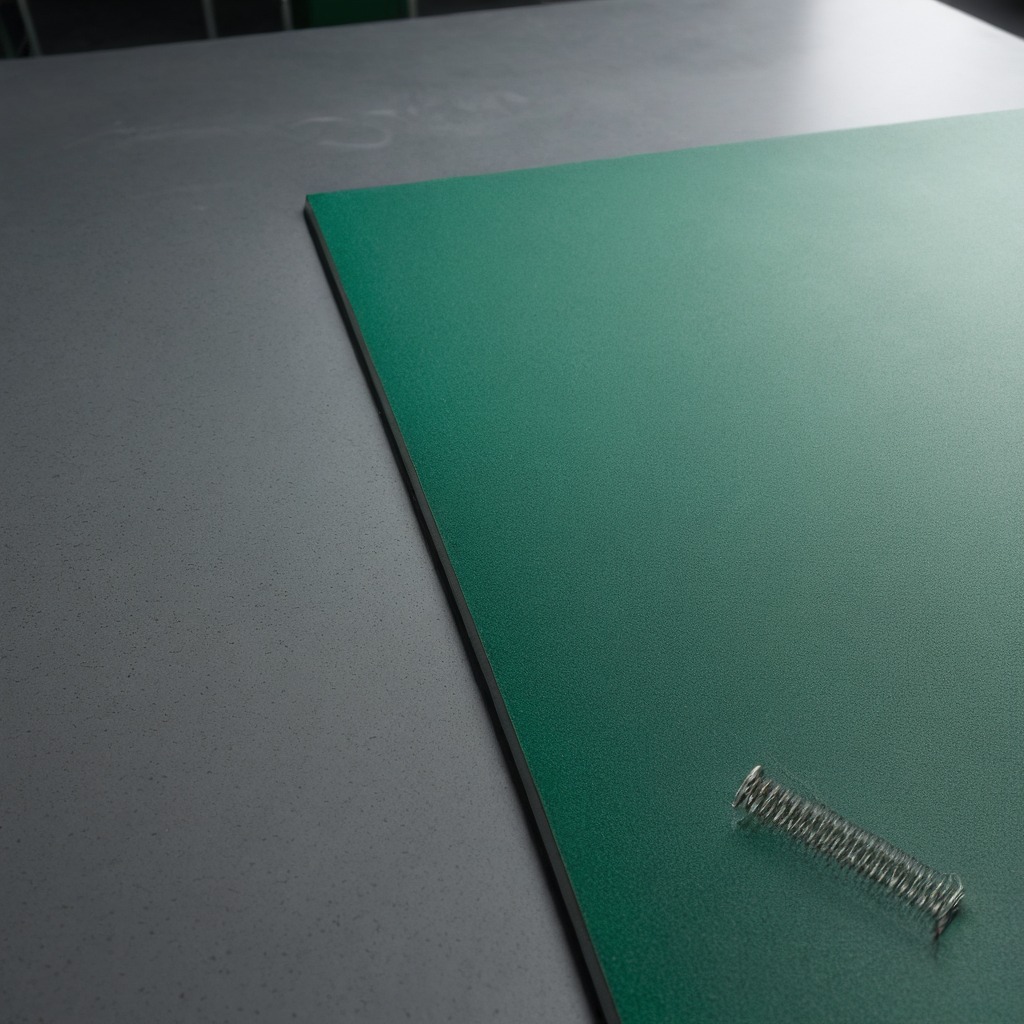
A coiled metal spring is lying on a clean granite tabletop covered with a green rubber mat inside a workshop under bright overhead lighting crisp shadows high clarity worn but beneath the mat.